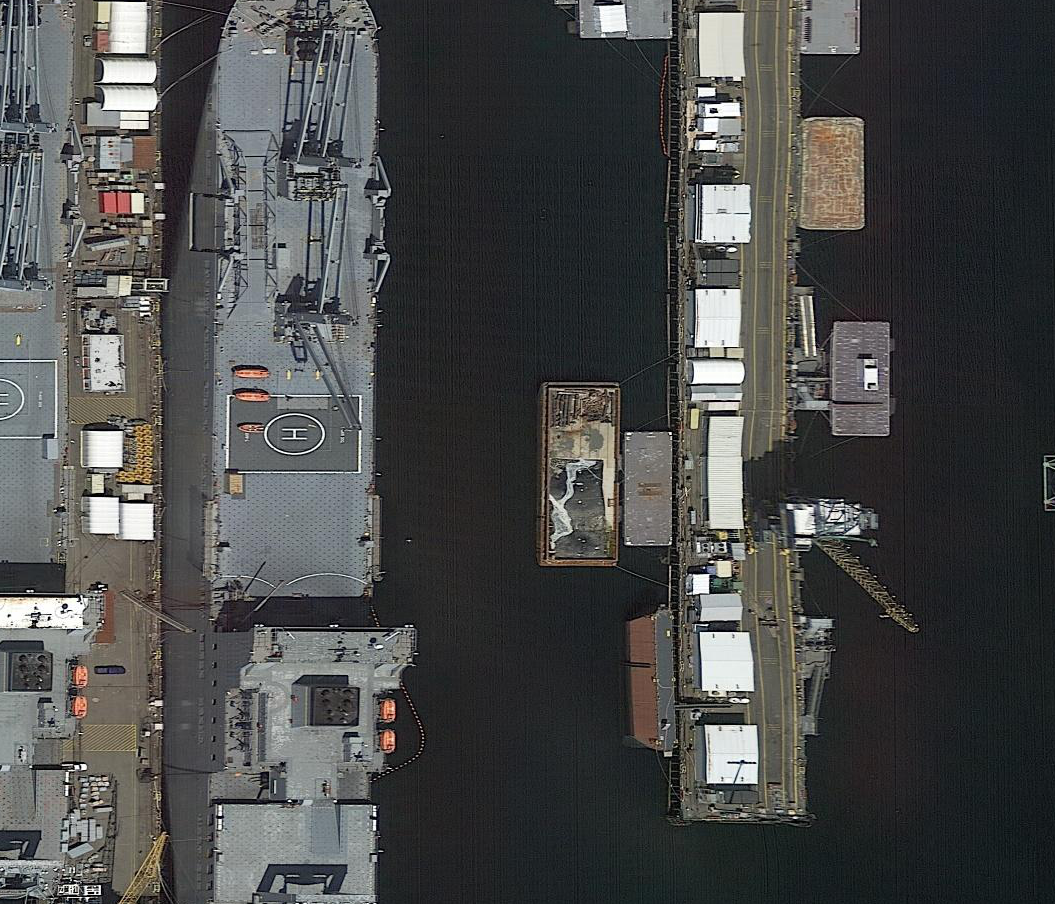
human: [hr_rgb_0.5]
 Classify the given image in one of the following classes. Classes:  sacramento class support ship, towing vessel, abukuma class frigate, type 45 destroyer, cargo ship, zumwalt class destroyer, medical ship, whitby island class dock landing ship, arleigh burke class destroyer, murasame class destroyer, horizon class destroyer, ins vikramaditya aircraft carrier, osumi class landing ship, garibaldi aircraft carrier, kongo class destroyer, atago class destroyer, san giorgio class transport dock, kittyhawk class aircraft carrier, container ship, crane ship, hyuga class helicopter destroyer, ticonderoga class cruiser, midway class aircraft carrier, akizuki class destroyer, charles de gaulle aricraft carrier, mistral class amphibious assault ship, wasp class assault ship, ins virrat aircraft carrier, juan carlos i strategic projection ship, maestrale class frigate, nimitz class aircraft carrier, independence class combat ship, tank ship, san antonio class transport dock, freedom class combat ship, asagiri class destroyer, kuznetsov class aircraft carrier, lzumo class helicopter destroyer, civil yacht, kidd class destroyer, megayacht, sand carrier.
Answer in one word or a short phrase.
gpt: Crane ship